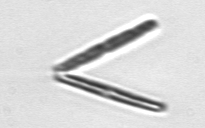
Label: Thalassionema